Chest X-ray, AP view. Patient: 55 years old, sex M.
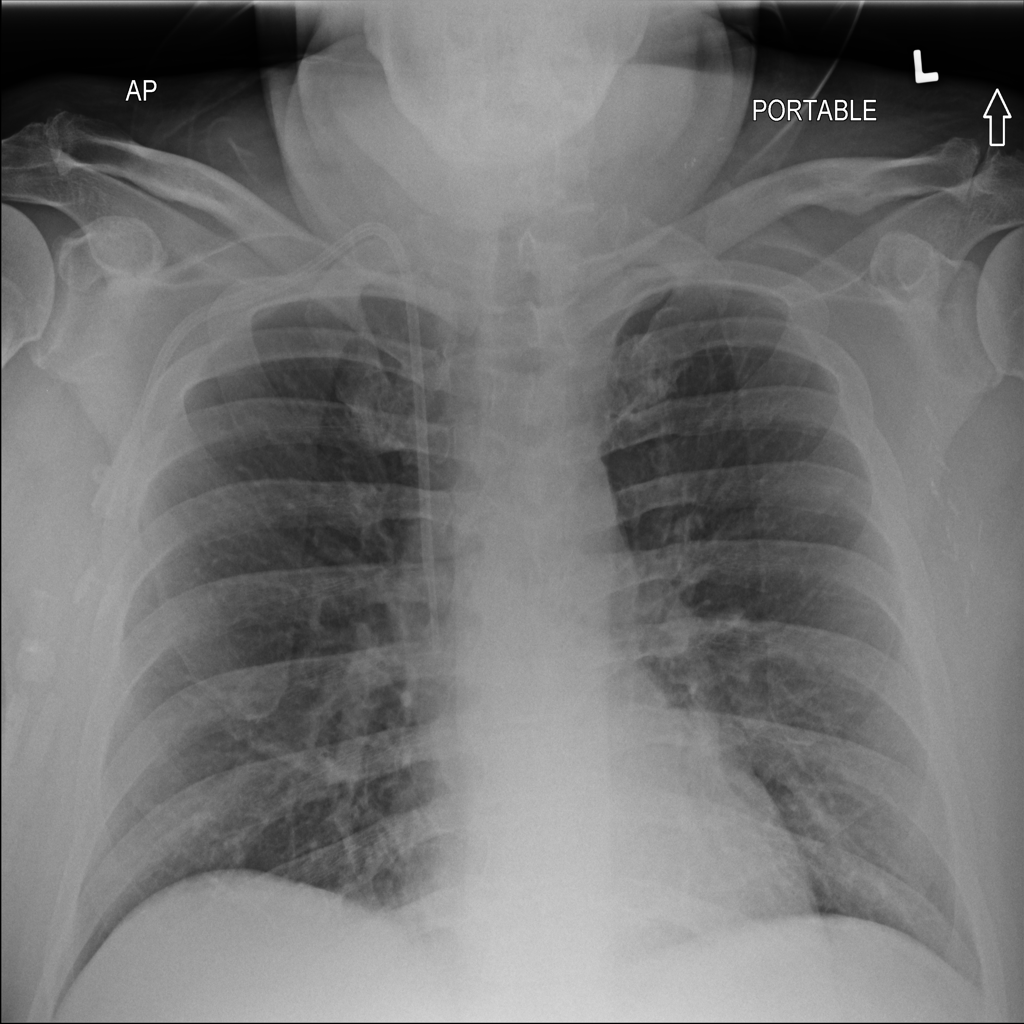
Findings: No Finding